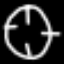
Label: clock